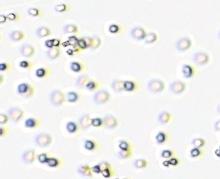
Label: Phaeocystis